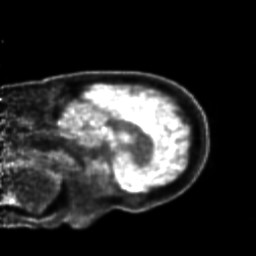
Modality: PET
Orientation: sagittal
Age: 23
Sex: male
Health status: ill